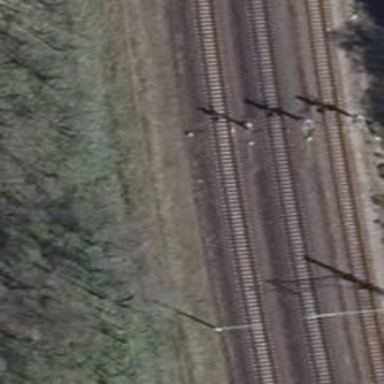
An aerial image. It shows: Railway signal.